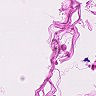
Metastatic tissue present: no